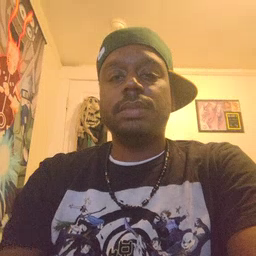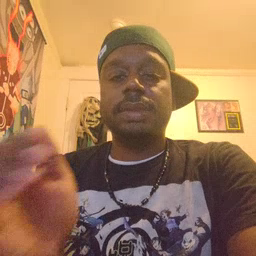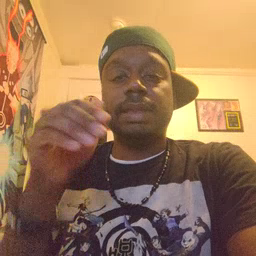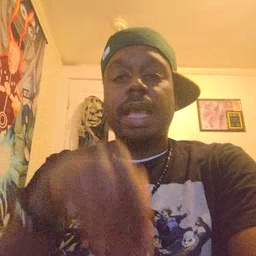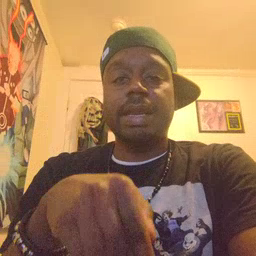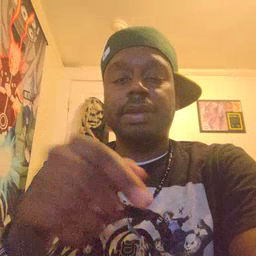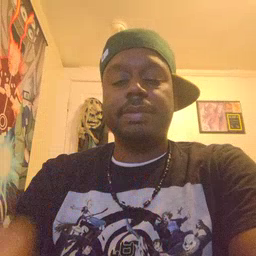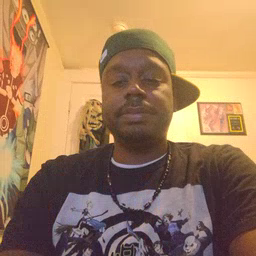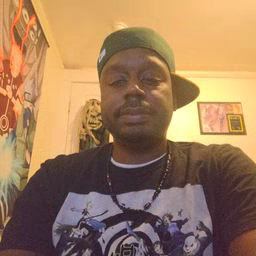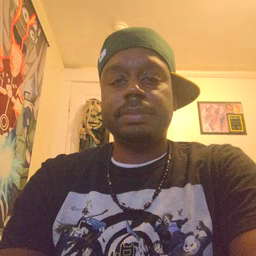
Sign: night